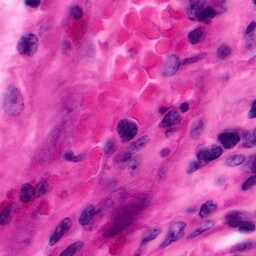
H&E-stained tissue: Pancreatic